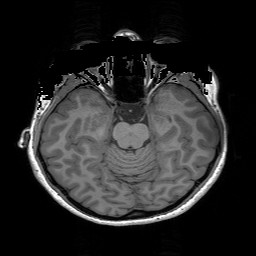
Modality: T1w
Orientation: coronal